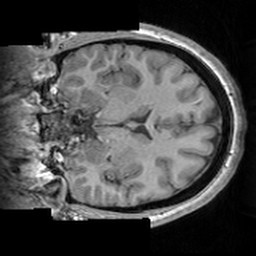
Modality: T1w
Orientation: coronal
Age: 26
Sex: female
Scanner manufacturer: siemens
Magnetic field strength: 3 T
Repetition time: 1.63 s
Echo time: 0.00311 s